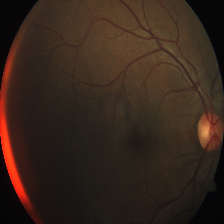
Diabetic retinopathy grade: Severe